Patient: sex M, age 46
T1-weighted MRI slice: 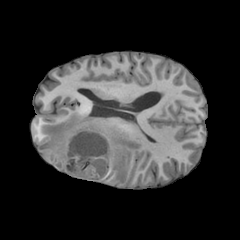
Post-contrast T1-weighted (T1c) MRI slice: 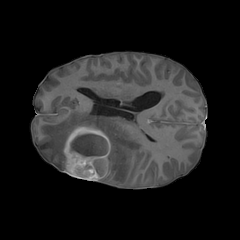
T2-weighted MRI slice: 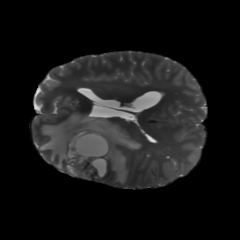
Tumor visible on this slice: yes
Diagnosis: Glioblastoma, IDH-wildtype
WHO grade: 4